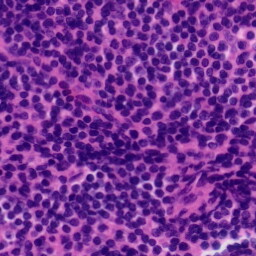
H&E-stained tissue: Tonsil